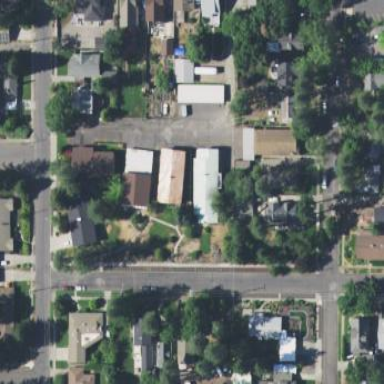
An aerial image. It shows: Sidewalk.